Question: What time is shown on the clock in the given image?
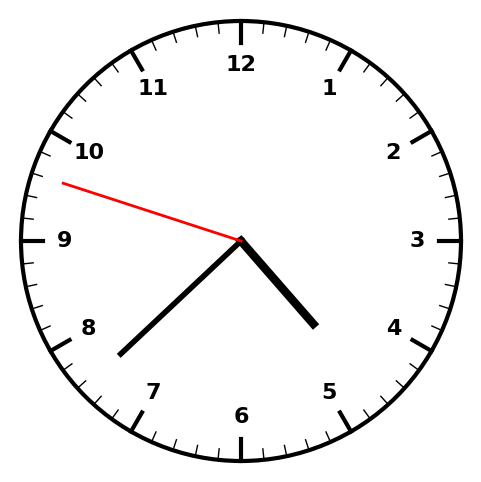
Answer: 04:37:48